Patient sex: F
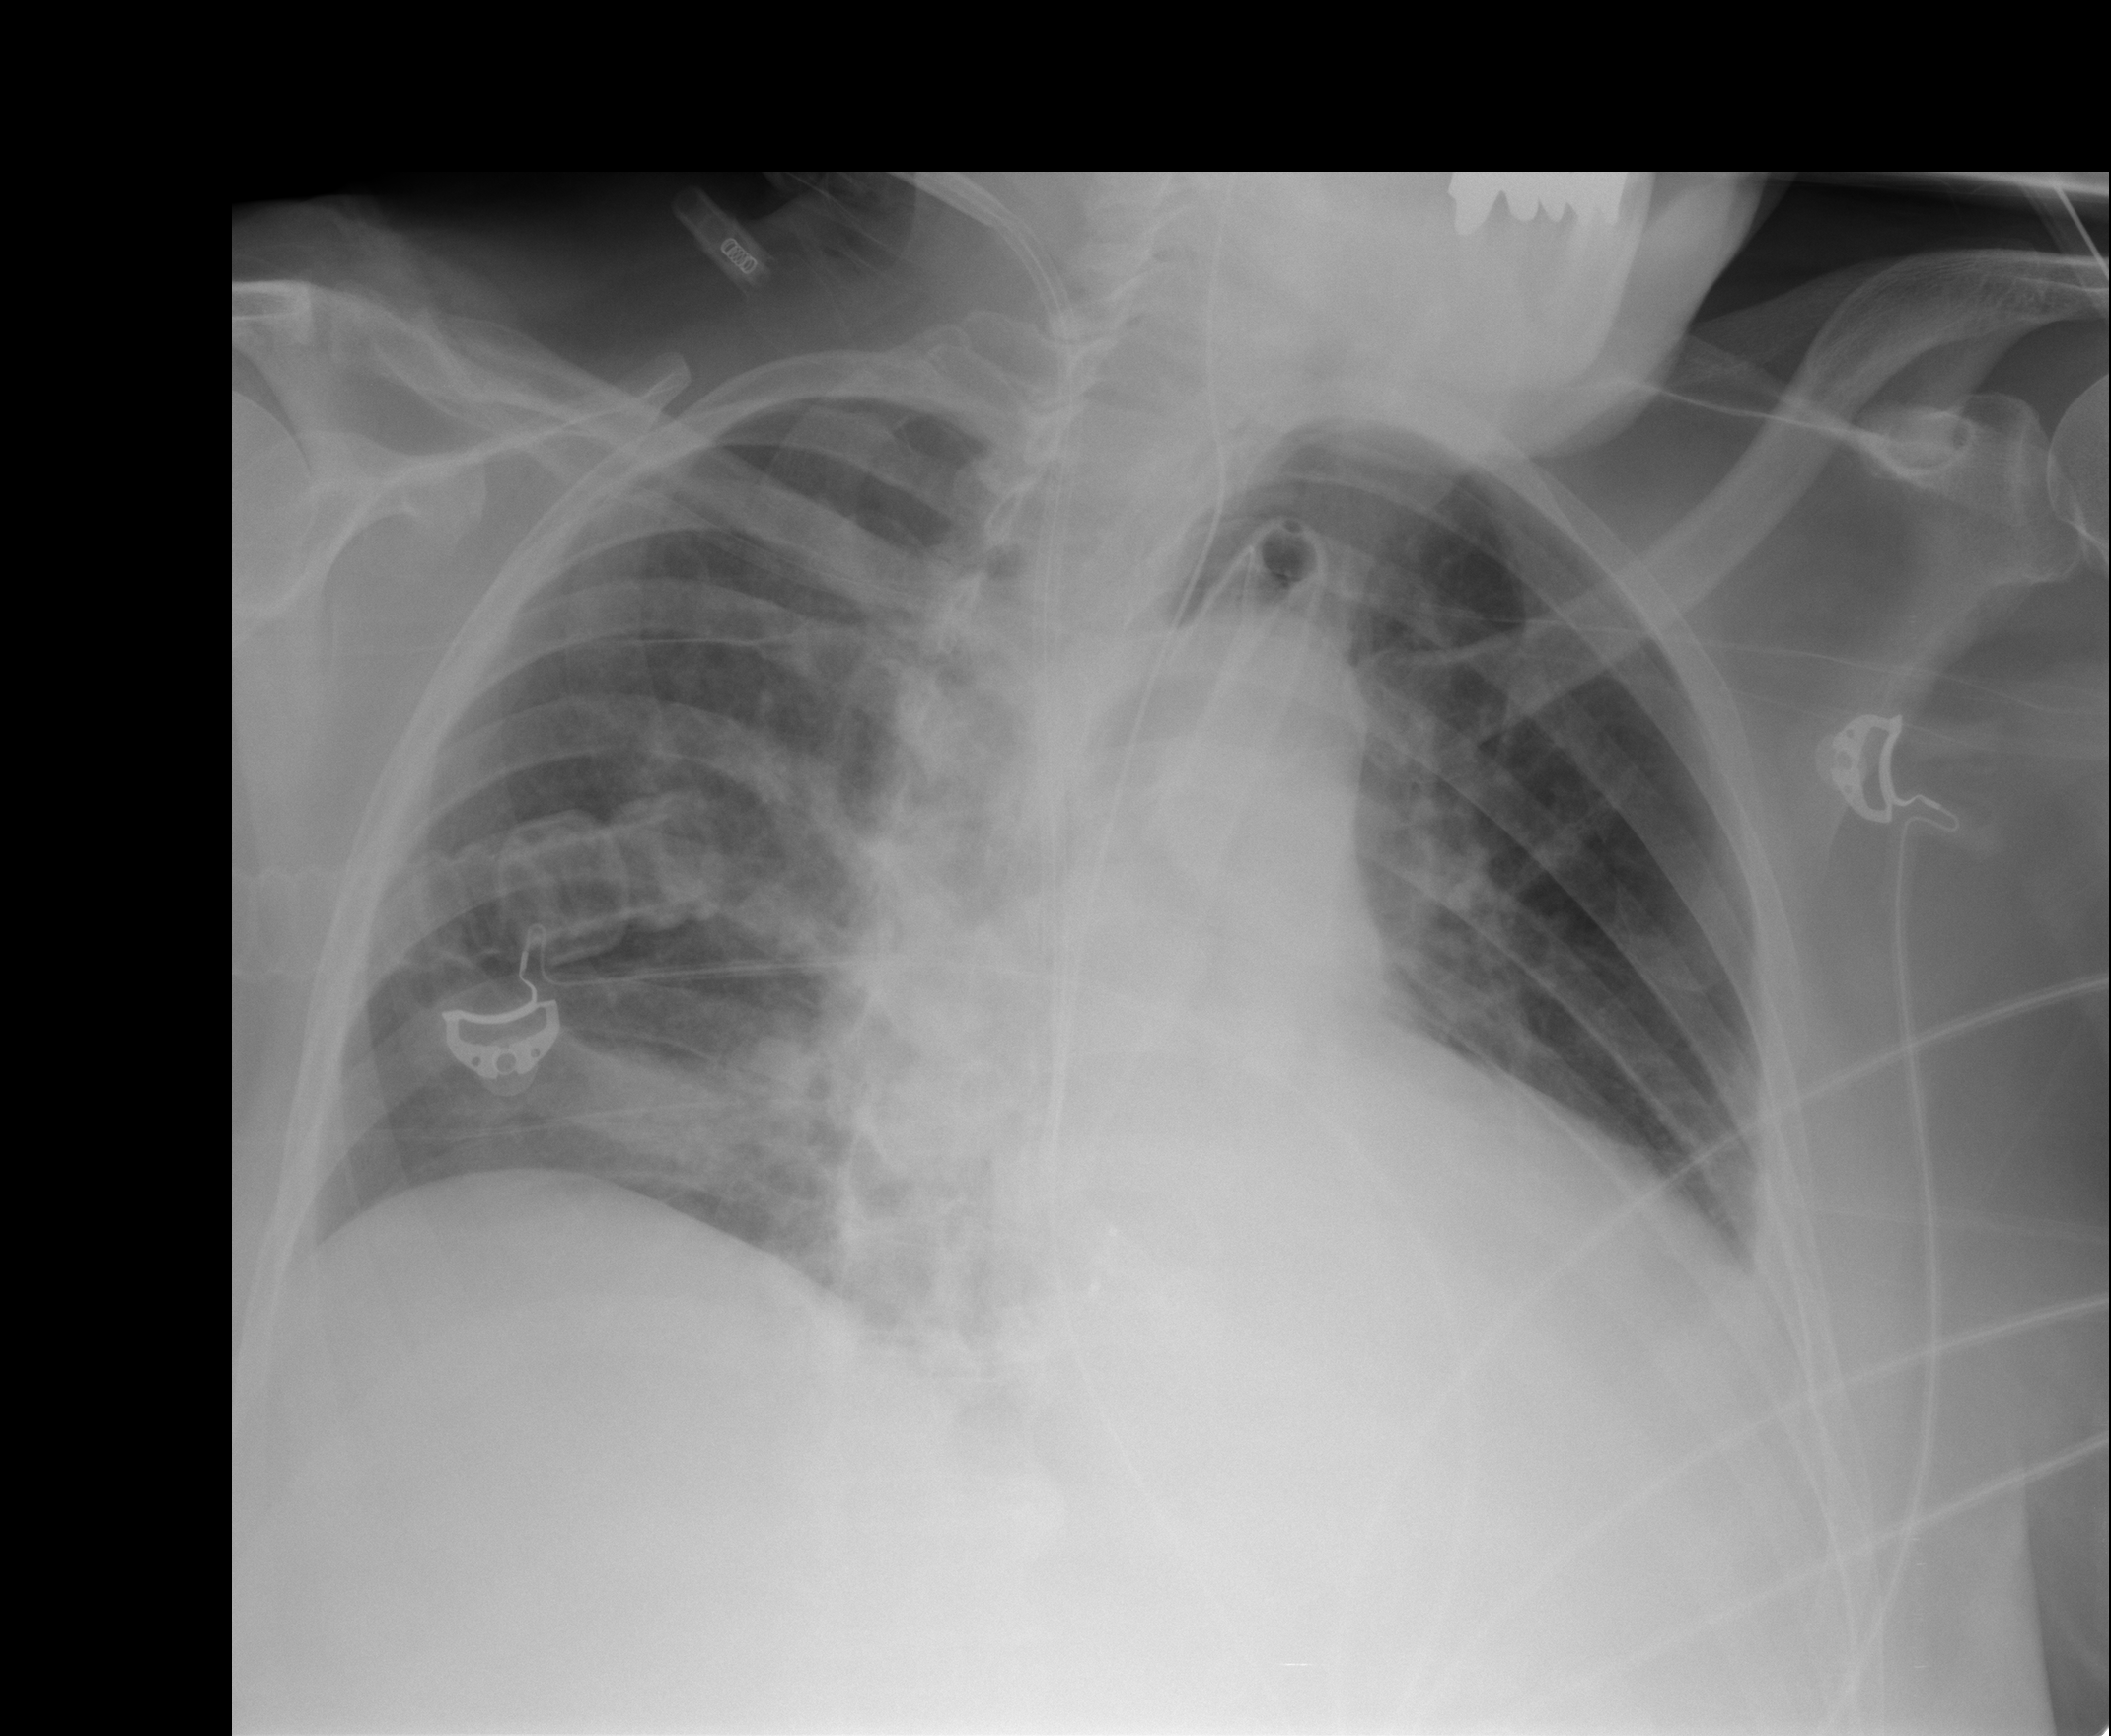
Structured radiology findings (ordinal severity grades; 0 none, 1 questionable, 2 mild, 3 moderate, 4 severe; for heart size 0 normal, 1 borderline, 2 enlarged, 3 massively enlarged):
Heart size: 1
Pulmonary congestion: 2
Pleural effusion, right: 0
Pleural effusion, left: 2
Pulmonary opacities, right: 1
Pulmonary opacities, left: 1
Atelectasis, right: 2
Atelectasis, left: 2